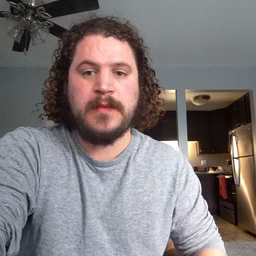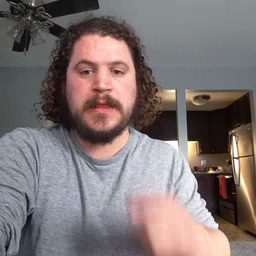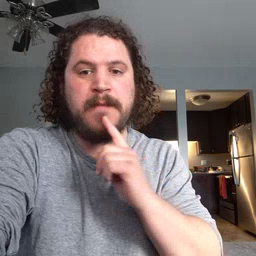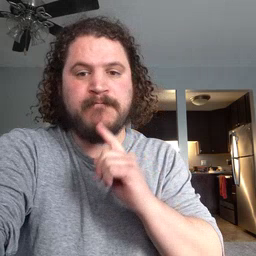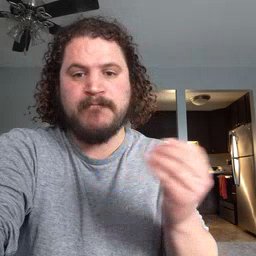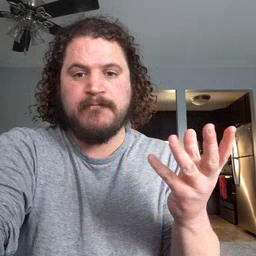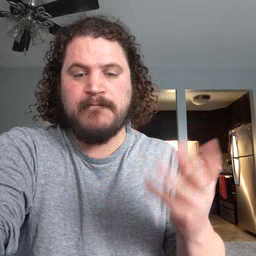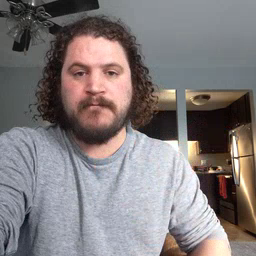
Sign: lamp